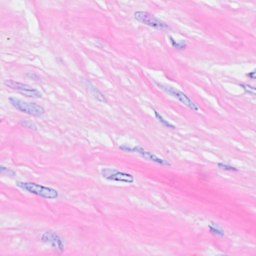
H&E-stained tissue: Breast